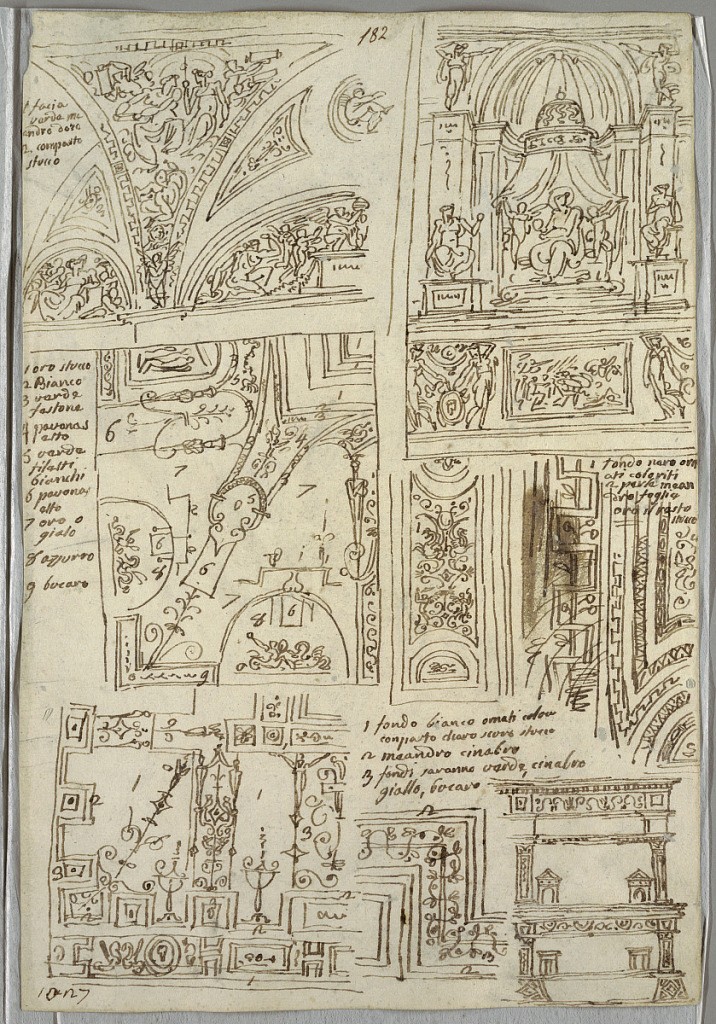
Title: Five Studies of Ceiling with Grotesques; Madonna
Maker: Felice Giani, Italian, 1758–1823
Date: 1814–18
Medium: Pen and ink, brush and watercolor washes over graphite on cream laid paper
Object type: Drawing
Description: Recto: five studies of ceilings; madonna. Verso: two anatomical studies showing toes, in profile and straight view.